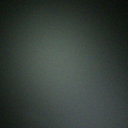
Screen state: off